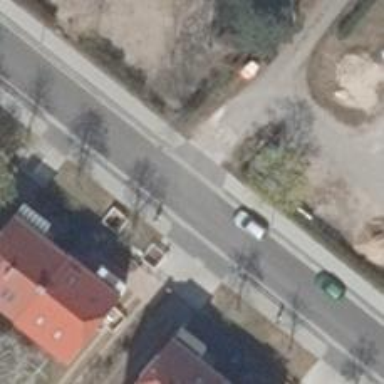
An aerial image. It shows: Residential road with asphalt surface. Both sides have sidewalks.